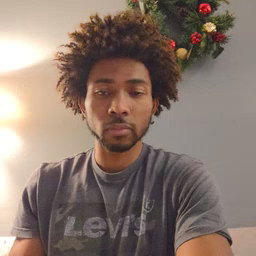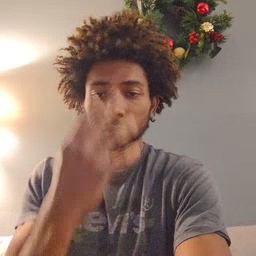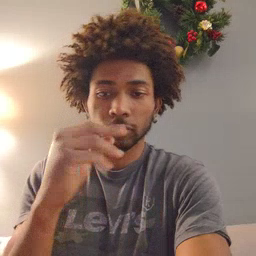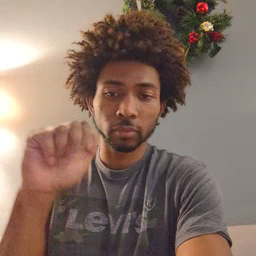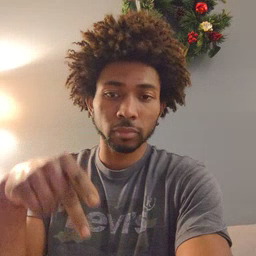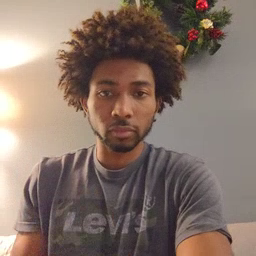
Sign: nap